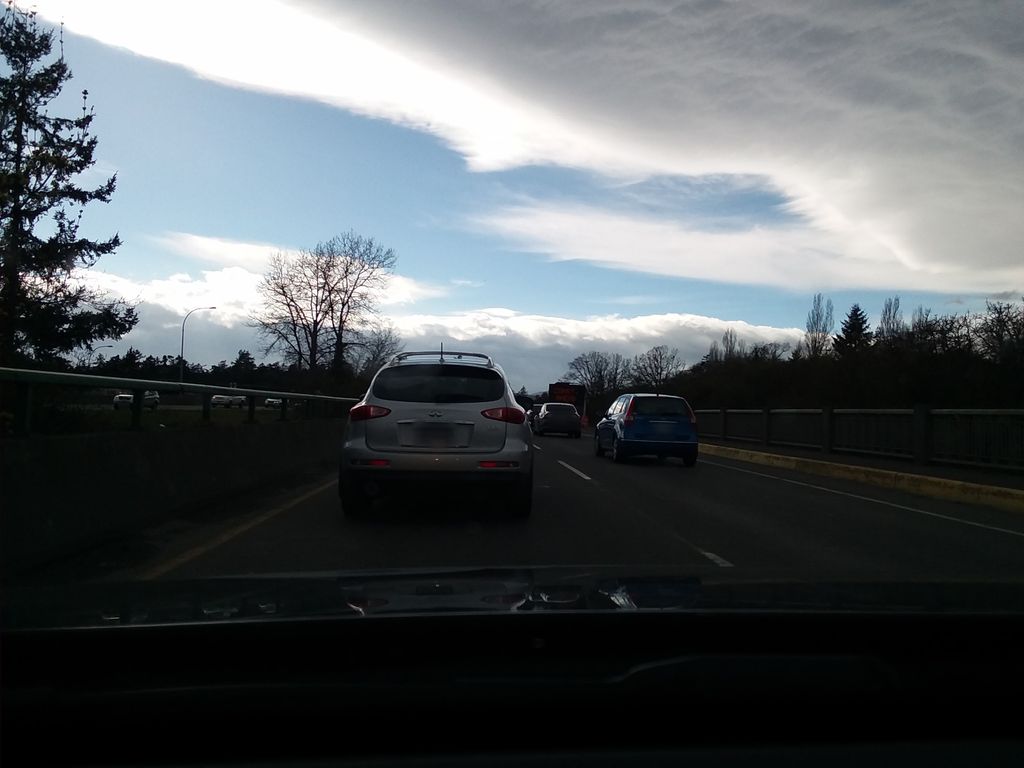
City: victoria